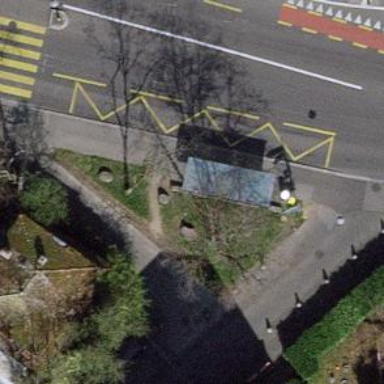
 serving as platform for public transportation."